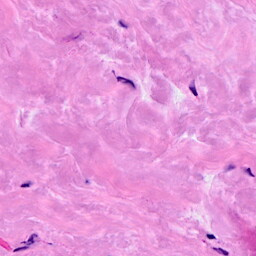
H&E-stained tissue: Breast